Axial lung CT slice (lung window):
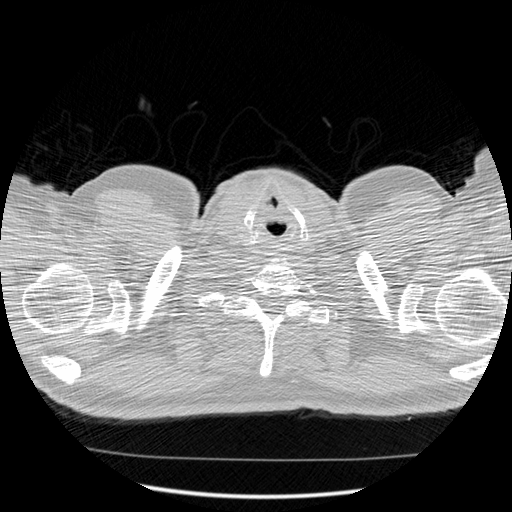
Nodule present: no